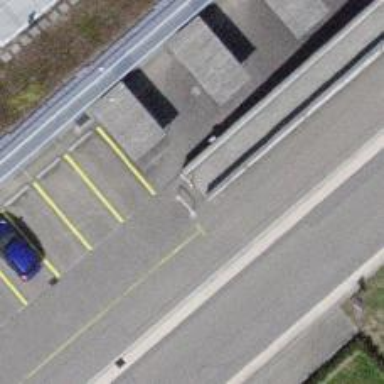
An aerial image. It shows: Cycle barrier.